Interaction volume radius: 5 \u00c5
Interaction volume height: 10 \u00c5
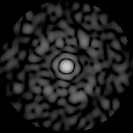
Disorder parameter: 0.8244